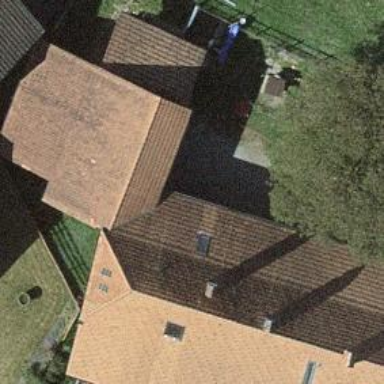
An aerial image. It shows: Residential building.